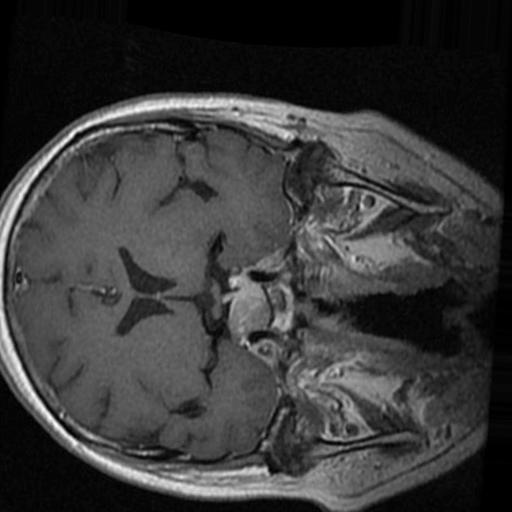
Label: brain_tumor